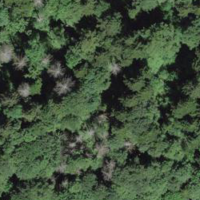
EUNIS habitat code: 44
Species observed at this site:
Petasites albus
Aegopodium podagraria
Troglodytes troglodytes
Mercurialis perennis